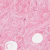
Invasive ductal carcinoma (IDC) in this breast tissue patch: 0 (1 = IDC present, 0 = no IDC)